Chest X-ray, PA view. Patient: 36 years old, sex F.
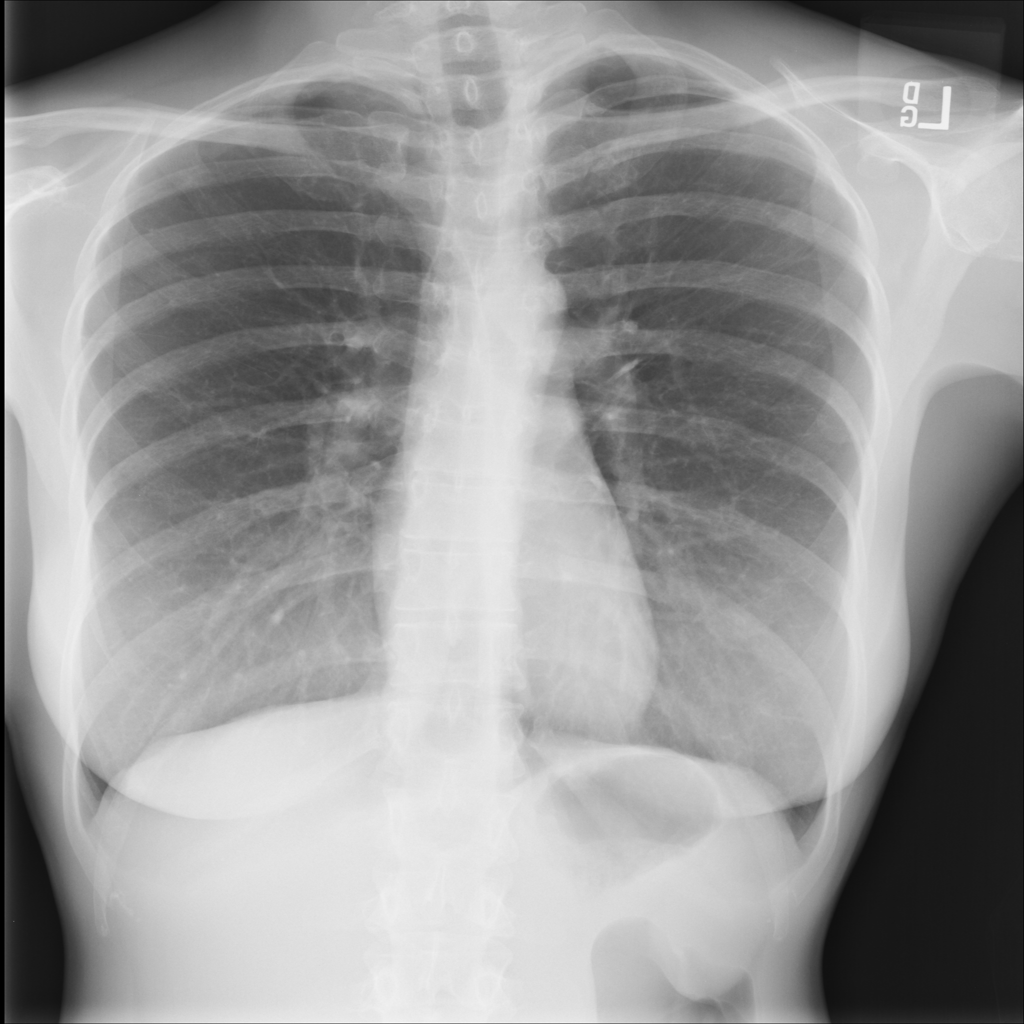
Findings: Infiltration